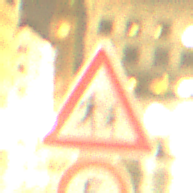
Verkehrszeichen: KinderLinks
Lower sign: Geschwindigkeit5
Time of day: Night
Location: Outdoor (Urban)
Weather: Overcast
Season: NotSpecified
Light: Artificial